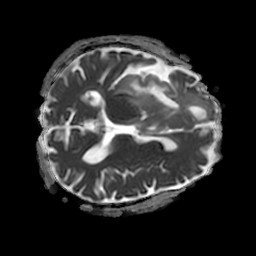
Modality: ADC
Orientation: axial
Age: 67
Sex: male
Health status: ill
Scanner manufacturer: philips
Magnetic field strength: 3 T
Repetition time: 3.8 s
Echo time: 0.09 s